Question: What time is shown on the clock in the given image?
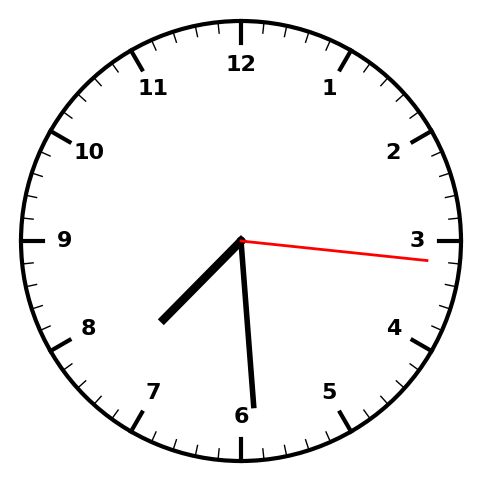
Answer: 07:29:16